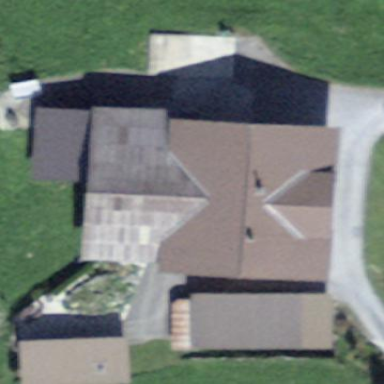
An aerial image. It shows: Farm building.